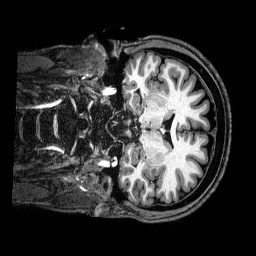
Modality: T1w
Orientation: coronal
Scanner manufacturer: philips
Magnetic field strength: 3 T
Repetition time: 2.5 s
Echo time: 0.0057 s